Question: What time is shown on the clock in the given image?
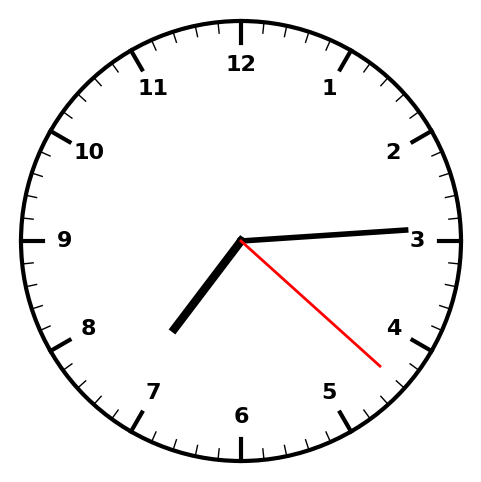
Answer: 07:14:22